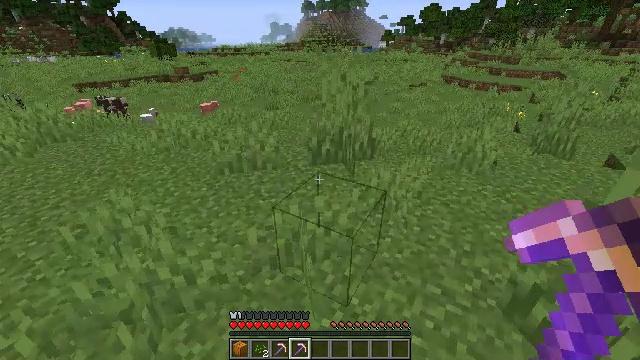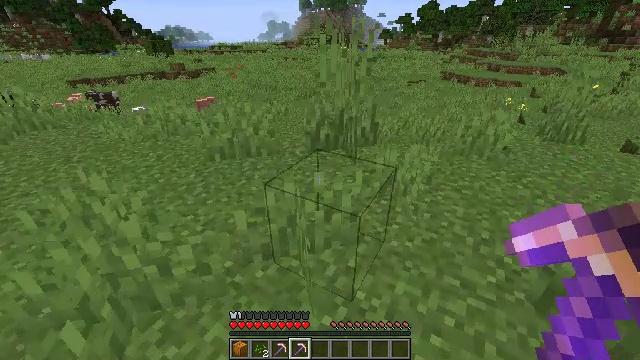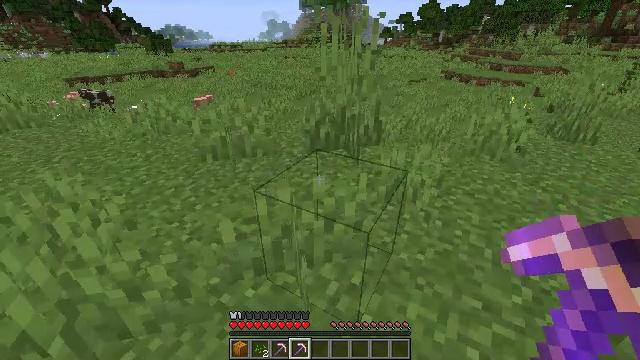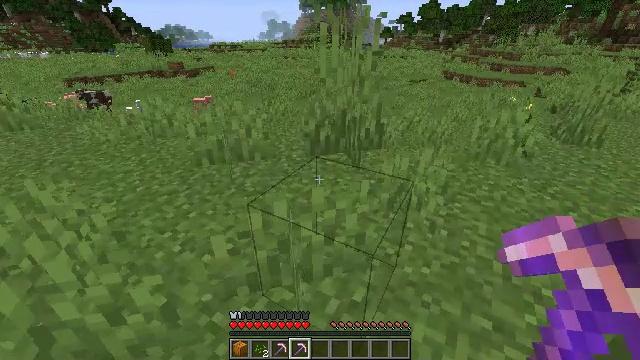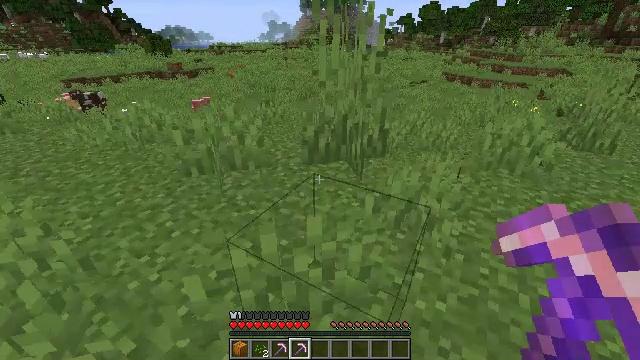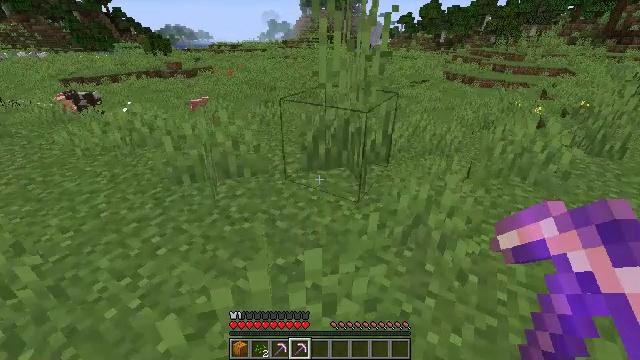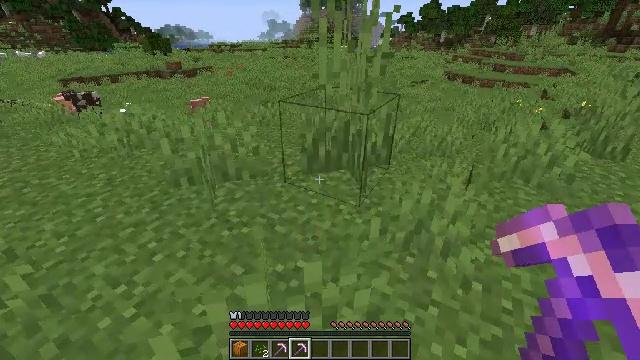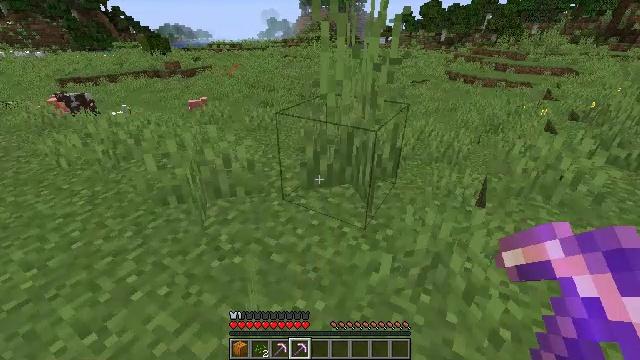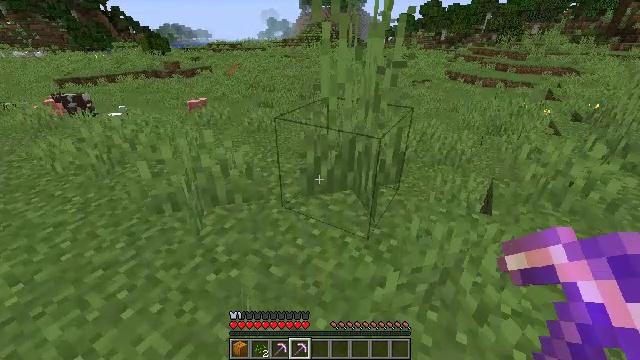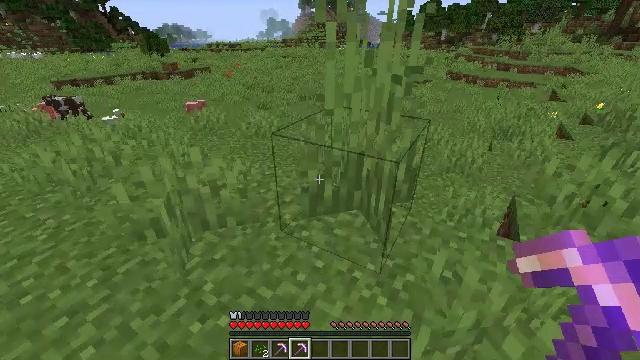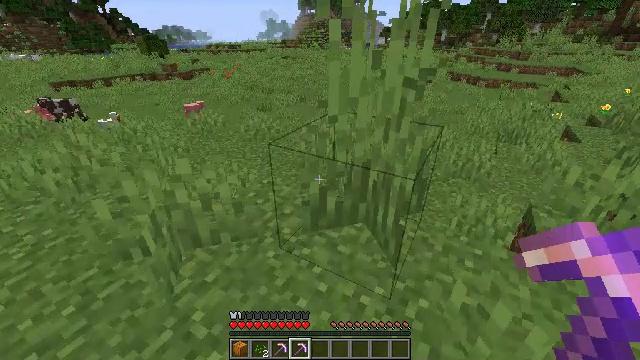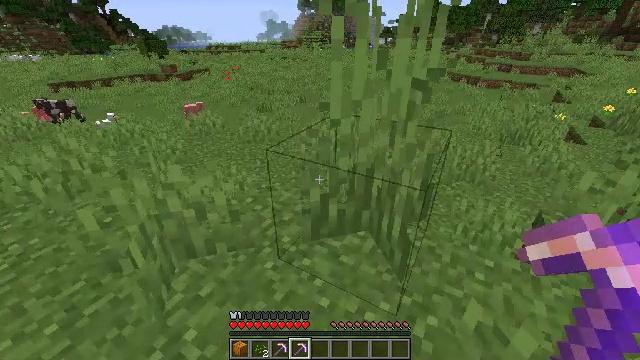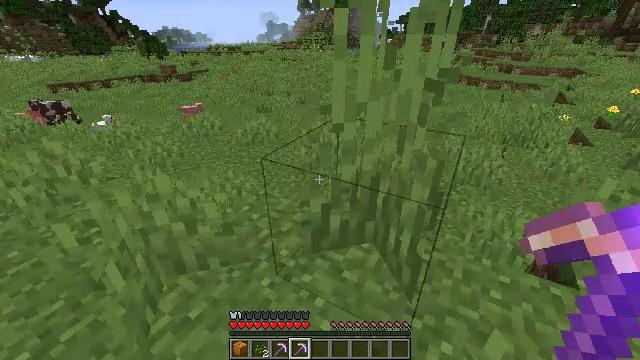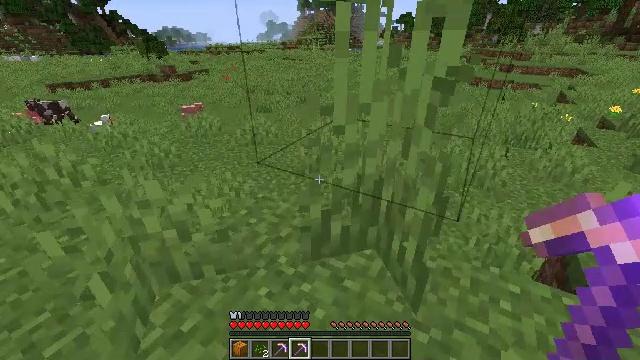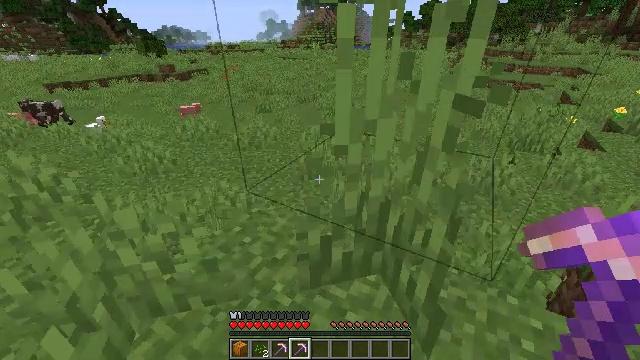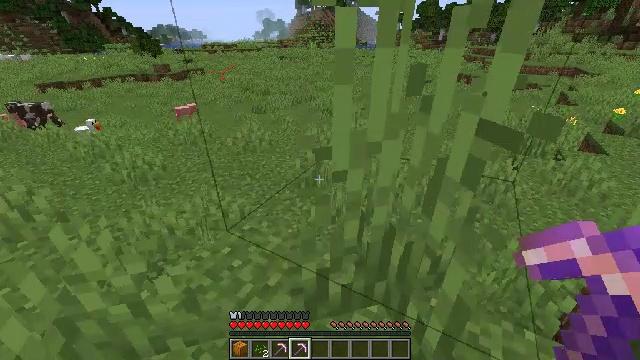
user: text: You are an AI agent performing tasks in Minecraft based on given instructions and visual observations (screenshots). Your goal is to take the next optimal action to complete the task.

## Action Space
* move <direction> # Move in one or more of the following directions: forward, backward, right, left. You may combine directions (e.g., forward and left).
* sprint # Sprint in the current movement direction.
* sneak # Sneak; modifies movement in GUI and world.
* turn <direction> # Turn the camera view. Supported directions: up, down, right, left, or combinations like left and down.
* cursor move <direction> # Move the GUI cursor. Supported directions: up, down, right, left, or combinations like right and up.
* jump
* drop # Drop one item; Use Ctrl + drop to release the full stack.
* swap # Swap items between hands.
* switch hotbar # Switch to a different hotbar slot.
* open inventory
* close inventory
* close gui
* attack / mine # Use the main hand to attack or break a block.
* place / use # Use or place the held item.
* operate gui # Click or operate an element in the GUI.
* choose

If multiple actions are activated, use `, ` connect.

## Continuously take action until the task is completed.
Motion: motion action
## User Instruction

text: Harvest grass block to clear the area.
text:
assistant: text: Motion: move forward
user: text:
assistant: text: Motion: move forward
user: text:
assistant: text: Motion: move forward
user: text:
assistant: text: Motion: move forward
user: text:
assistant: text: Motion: move forward
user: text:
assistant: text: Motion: move forward
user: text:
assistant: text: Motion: move forward
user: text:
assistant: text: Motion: move forward
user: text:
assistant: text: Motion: move forward
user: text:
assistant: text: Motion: move forward
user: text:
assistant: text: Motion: move forward
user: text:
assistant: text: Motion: move forward
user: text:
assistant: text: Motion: move forward
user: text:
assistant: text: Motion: move forward
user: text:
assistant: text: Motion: move forward
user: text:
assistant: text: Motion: move forward
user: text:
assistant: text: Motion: move forward, turn right
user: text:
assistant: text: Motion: move forward, turn right
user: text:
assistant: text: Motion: move forward, turn right
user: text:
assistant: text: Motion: move forward, turn right
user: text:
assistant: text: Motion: move forward
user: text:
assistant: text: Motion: move forward
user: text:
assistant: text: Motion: move forward
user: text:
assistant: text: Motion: move forward
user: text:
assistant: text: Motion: move forward
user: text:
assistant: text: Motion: move forward
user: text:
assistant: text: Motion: move forward
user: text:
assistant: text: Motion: move forward
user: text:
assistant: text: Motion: move forward
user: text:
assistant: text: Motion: move forward